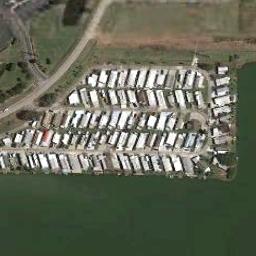
Label: residential